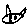
Label: cat